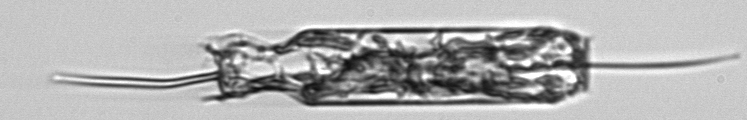
Label: Ditylum_brightwellii